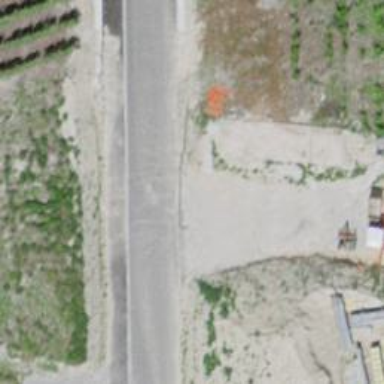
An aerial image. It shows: Alleyway designated as service road.